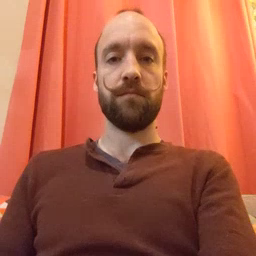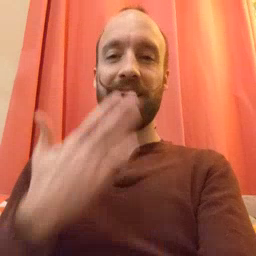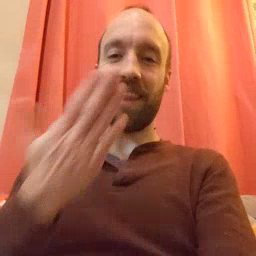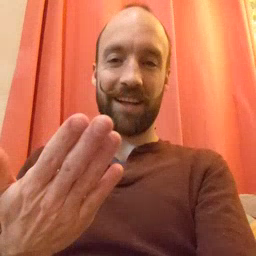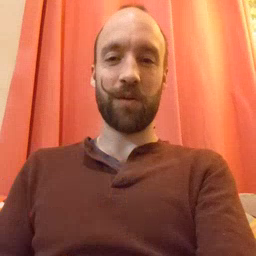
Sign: thankyou